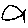
Label: fish